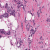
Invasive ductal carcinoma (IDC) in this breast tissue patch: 0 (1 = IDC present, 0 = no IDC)